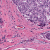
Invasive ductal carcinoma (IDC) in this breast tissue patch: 0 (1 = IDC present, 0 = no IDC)